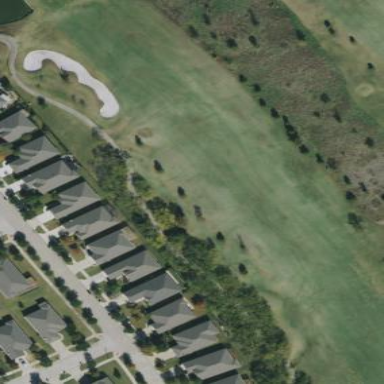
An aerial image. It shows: Golf fairway surrounded by grass.